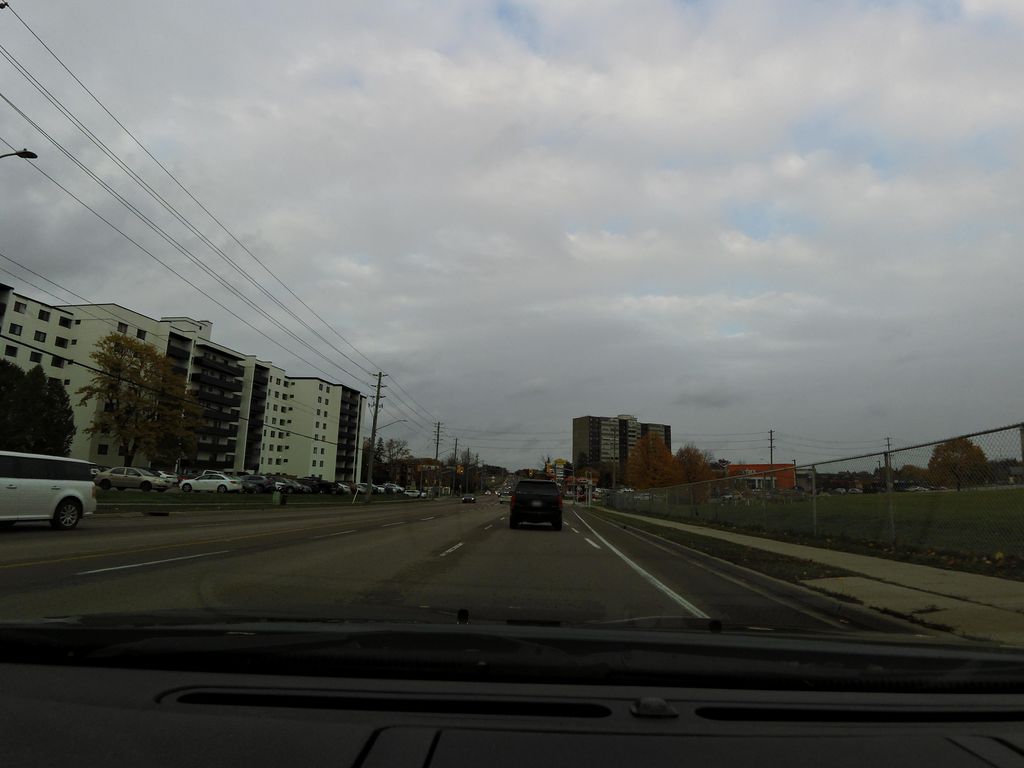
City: kitchener-waterloo